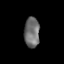
Tissue: lung
Cell type: Endothelial cells
Senescence score: 0.6248
Nuclear area (px): 452
Mean DAPI intensity: 110.469